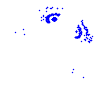
Particle: proton